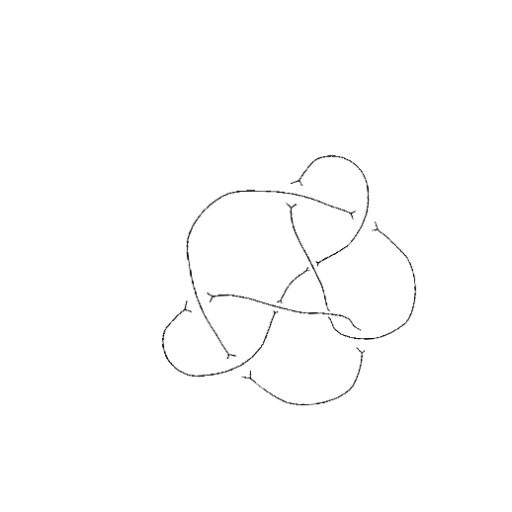
Crossing number: 8